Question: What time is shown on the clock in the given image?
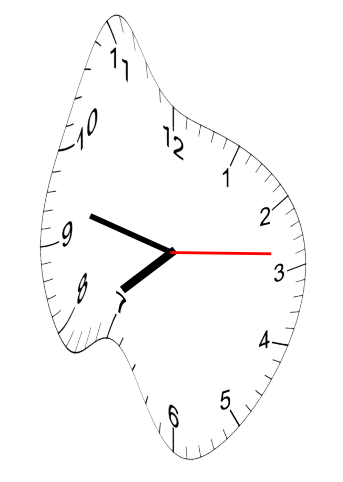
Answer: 07:47:14